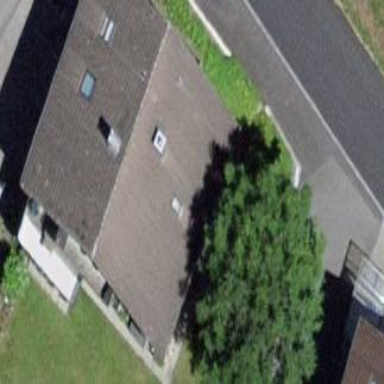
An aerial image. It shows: Residential building.